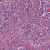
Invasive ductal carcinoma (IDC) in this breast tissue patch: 1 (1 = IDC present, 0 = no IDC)